Fundus camera: zeiss
Shooting center: midpoint
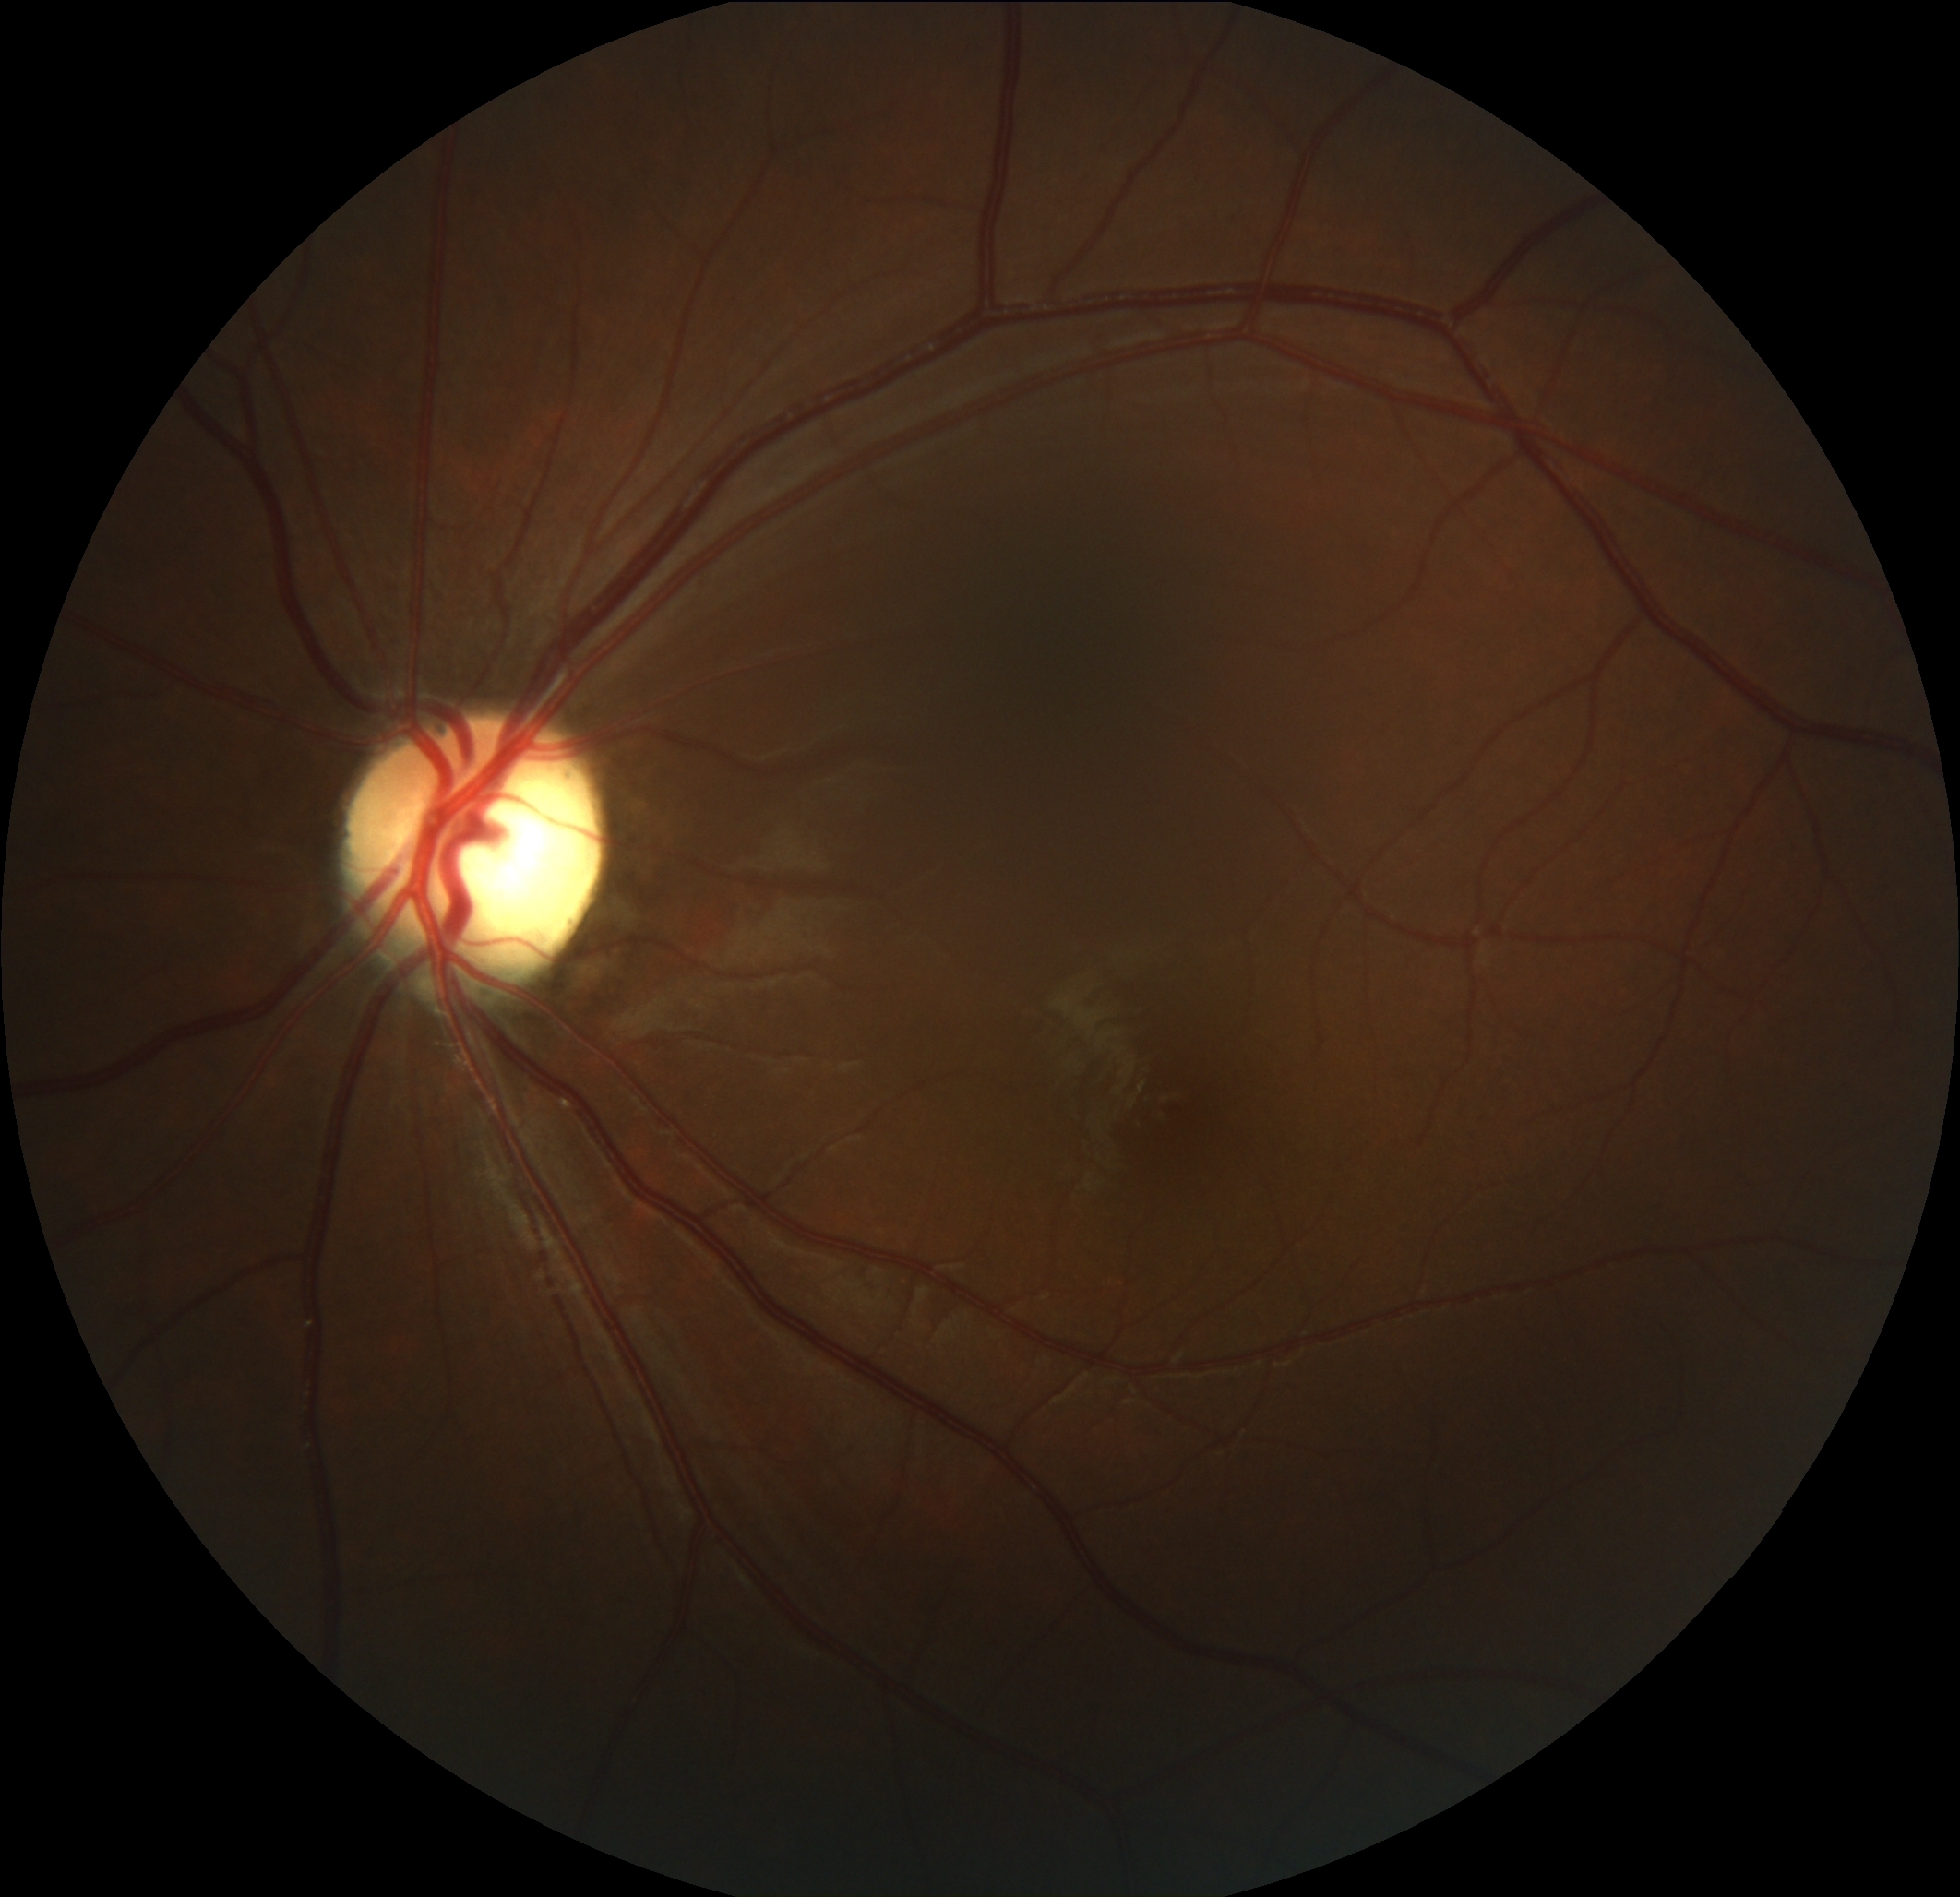
Pathologic myopia: no
Patchy retinal atrophy: absent
Retinal detachment: absent